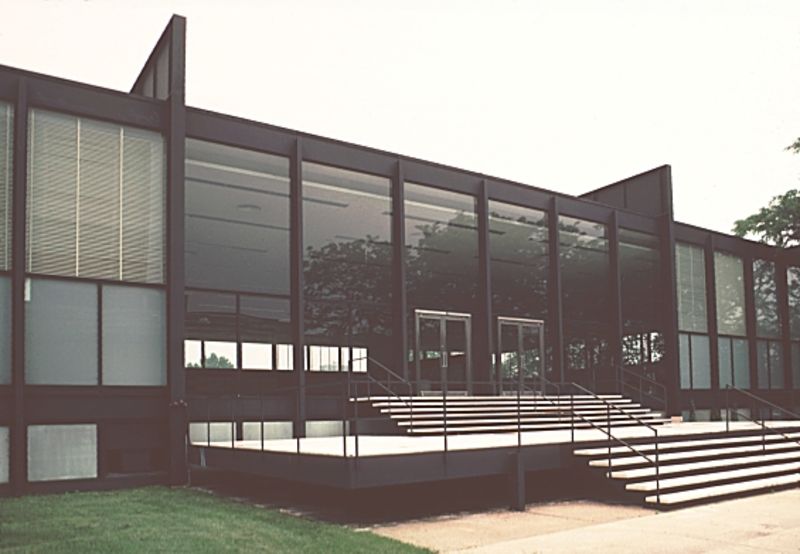
Titel: Stencil like
Standort: Berlin
Schlagwörter: grau, wand, bild, musik, musiker, werbung, collage, foto, plakat, reklame, plakate, plakatwand, graffiti, stencil, jazz, grafitti, öffentlicher raum, barber, street art, 1, like, writing, banksy, joy, flemming